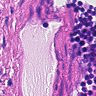
Metastatic tissue present: no